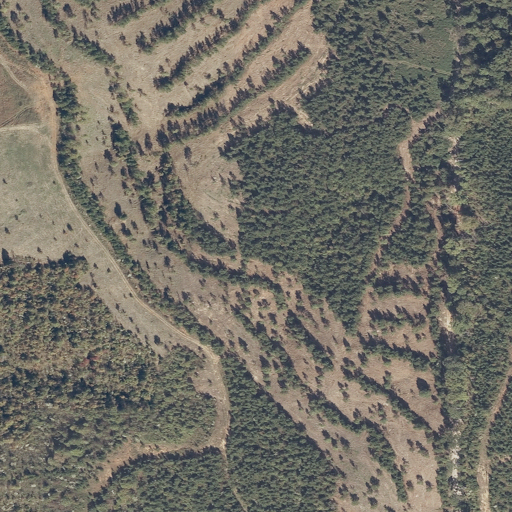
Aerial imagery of mountain in Mississippi named Rook Hill containing shrub, deciduous forest, woody wetlands, herbaceous wetlands, and evergreen forest